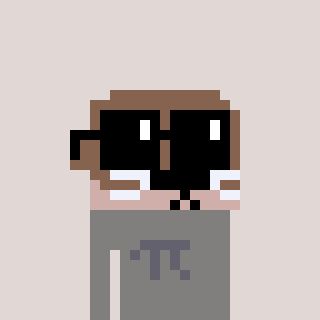
a pixel art character with square black sunglasses, a otter-shaped head and a bluegrey-colored body on a warm background